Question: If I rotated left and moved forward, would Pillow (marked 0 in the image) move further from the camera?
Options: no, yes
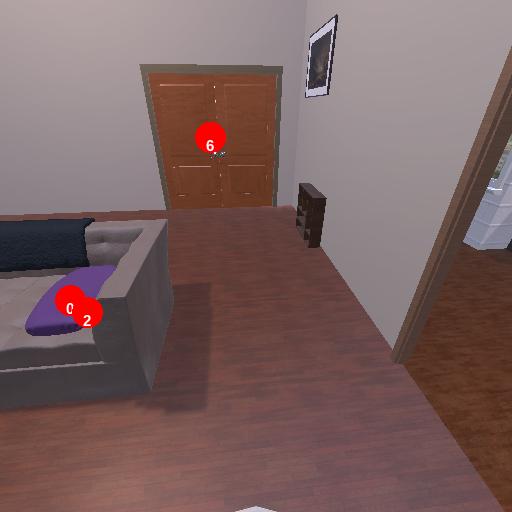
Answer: no